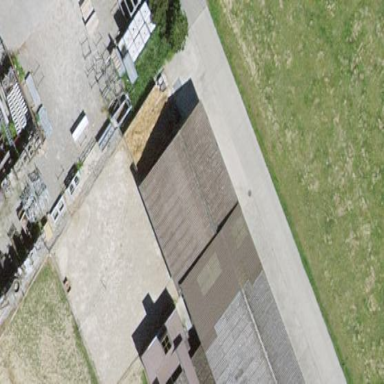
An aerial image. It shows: Farm auxiliary building.